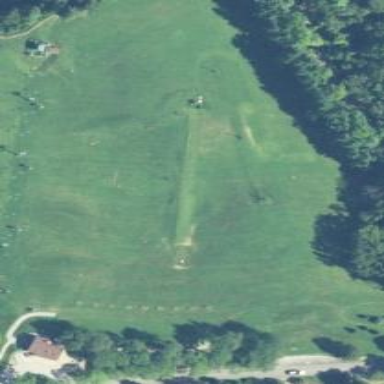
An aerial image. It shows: Golf driving range located on leisure land pitch.